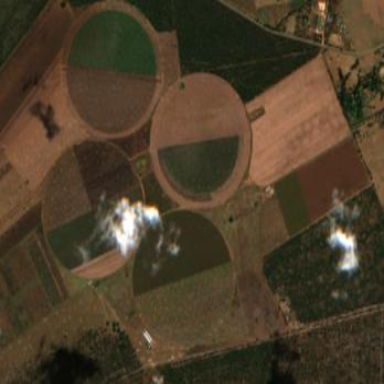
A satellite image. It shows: Farmland with wheat crops being irrigated by pivot system.